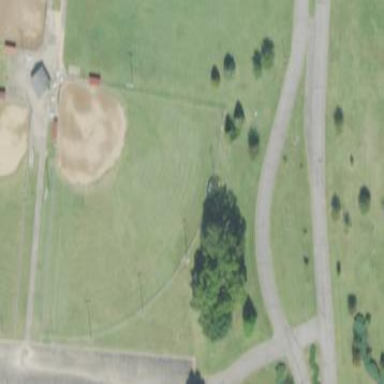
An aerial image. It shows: Baseball pitch for leisure and sports activities.